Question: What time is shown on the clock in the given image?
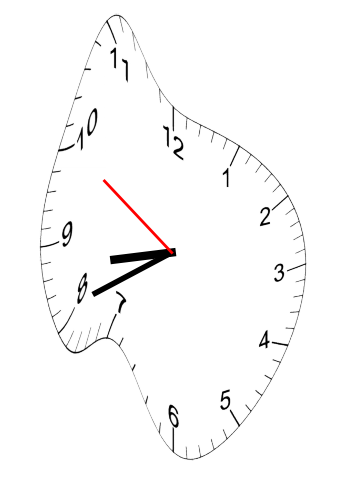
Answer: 08:40:50